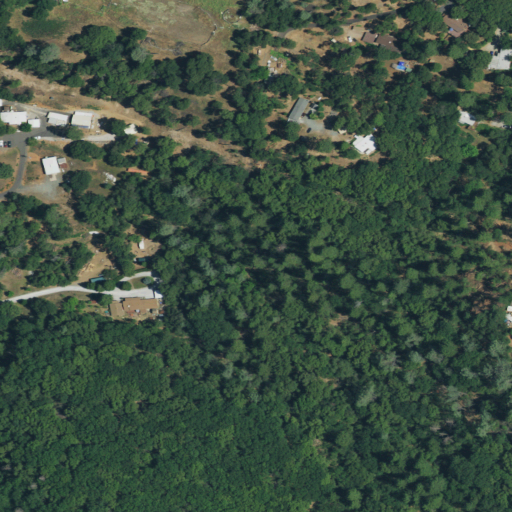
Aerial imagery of valley in California named Hardscrabble Gulch containing evergreen forest, open development, grassland, low intensity development, medium intensity development, and shrub